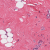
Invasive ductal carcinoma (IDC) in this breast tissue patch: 0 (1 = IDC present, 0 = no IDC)